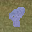
Label: 8